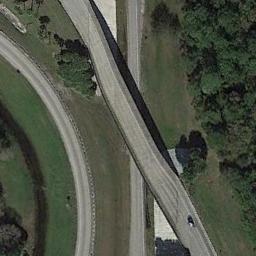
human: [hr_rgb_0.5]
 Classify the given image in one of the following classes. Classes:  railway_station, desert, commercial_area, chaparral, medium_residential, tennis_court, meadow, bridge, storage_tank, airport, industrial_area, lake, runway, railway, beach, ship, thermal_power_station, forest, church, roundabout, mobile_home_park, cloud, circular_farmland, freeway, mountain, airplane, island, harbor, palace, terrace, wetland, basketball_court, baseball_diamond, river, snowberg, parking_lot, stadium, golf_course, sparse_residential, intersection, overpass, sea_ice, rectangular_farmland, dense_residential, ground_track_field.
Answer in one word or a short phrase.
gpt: overpass